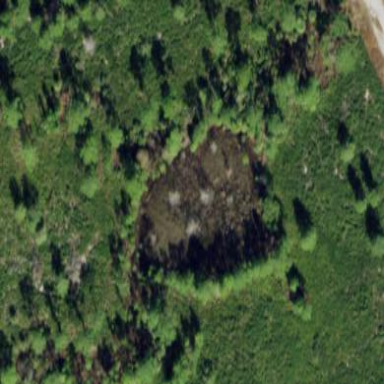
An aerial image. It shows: Wetland area characterized by wet meadow.